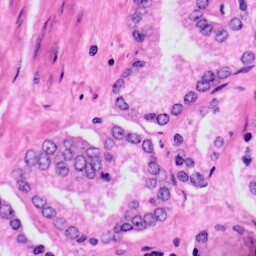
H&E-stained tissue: Prostate